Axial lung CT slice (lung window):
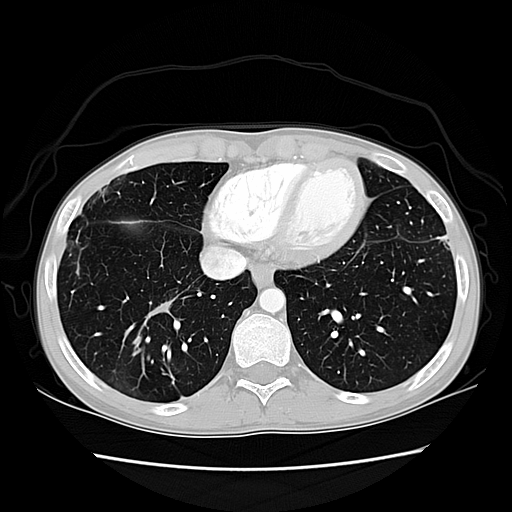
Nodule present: no